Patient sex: M
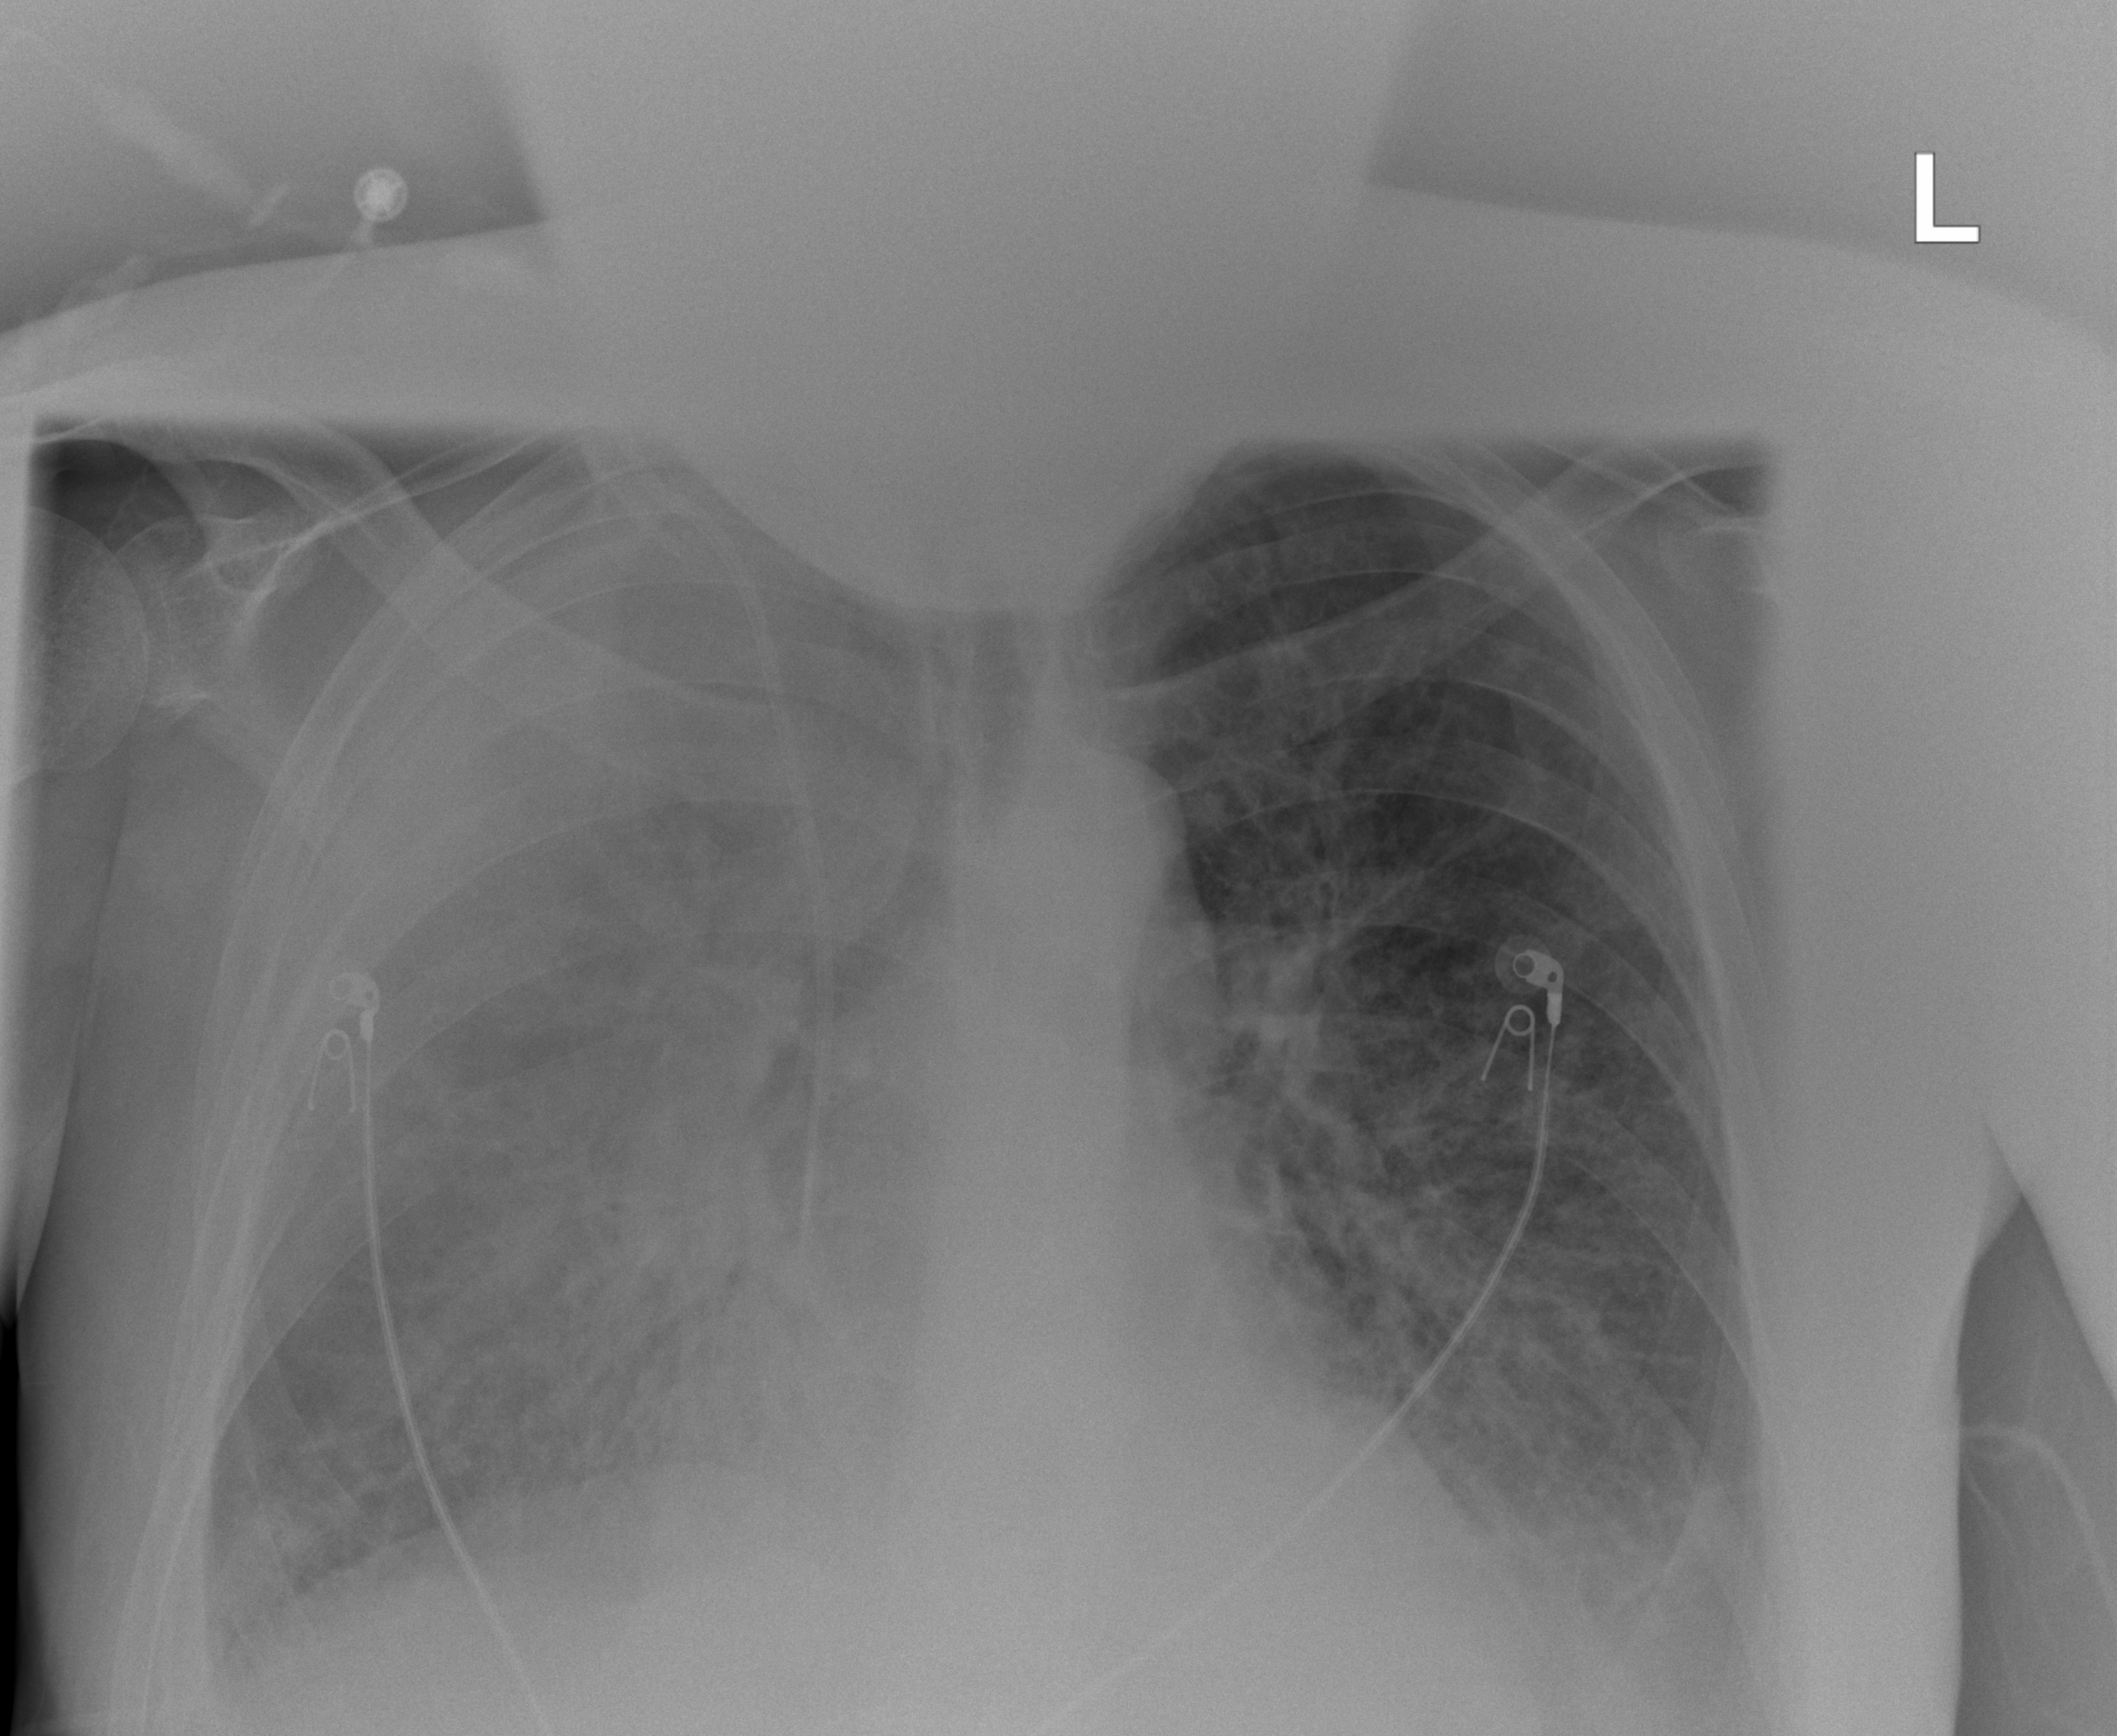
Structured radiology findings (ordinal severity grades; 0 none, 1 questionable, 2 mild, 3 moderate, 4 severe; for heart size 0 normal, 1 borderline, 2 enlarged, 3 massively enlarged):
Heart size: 1
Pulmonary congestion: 0
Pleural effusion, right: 1
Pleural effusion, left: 2
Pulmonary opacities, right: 2
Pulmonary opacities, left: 0
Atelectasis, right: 2
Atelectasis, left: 2